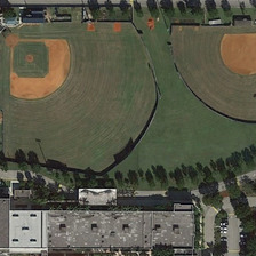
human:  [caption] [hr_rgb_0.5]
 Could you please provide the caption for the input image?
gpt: two baseball field surrounded bysome trees and near a block .

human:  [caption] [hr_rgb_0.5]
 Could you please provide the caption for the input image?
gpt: two differently sized baseballfield are surrounded by roads and rows of trees .

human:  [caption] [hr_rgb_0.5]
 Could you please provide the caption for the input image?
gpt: the back to back baseball fields are next to a rectangular building .

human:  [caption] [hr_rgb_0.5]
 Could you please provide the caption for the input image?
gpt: there are two baseballfields of different size enclosed by a circular road  outside which are some buildings and a parking lot with cars .

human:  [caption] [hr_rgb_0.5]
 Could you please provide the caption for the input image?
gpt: some green trees are around two baseball fields near a building .